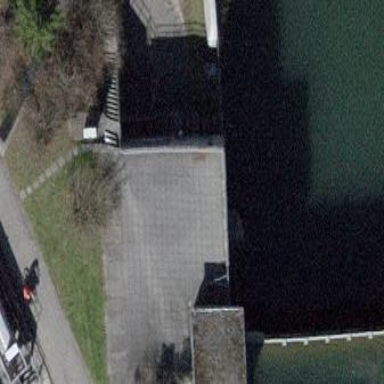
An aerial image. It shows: Building with hydro power generator located near weir.